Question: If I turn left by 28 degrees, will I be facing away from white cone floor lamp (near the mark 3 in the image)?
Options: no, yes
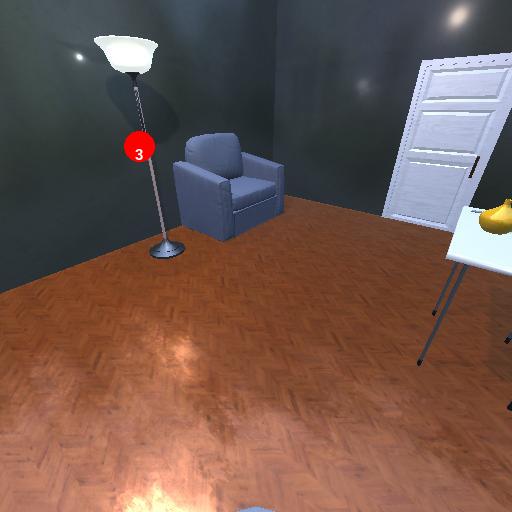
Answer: no